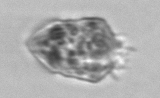
Label: Strombidium_morphotype1